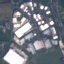
Land use / land cover: Industrial